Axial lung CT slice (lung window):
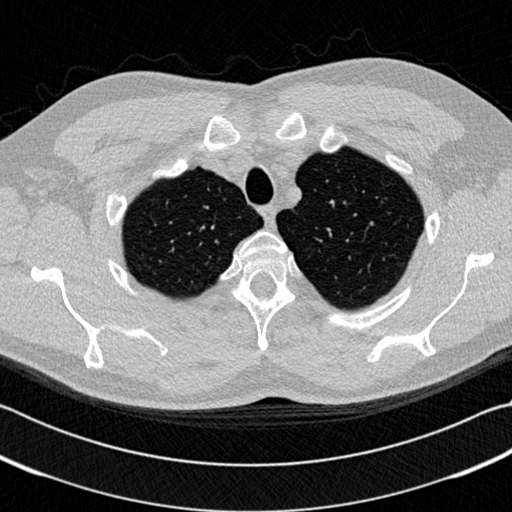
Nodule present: no